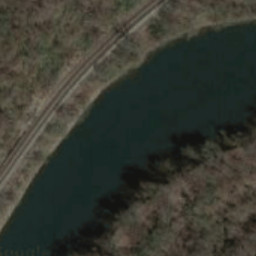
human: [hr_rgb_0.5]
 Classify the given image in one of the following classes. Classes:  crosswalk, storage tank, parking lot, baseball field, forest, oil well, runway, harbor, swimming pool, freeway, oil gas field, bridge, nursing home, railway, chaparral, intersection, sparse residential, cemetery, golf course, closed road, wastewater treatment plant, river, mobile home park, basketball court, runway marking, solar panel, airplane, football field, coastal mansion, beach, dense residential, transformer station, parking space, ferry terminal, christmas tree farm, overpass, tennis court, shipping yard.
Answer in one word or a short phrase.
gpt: river